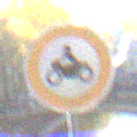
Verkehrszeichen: VerbotKraftraeder
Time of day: SunriseSunset
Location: Outdoor (Urban)
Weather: PartlyCloudy
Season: Autumn
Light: Natural